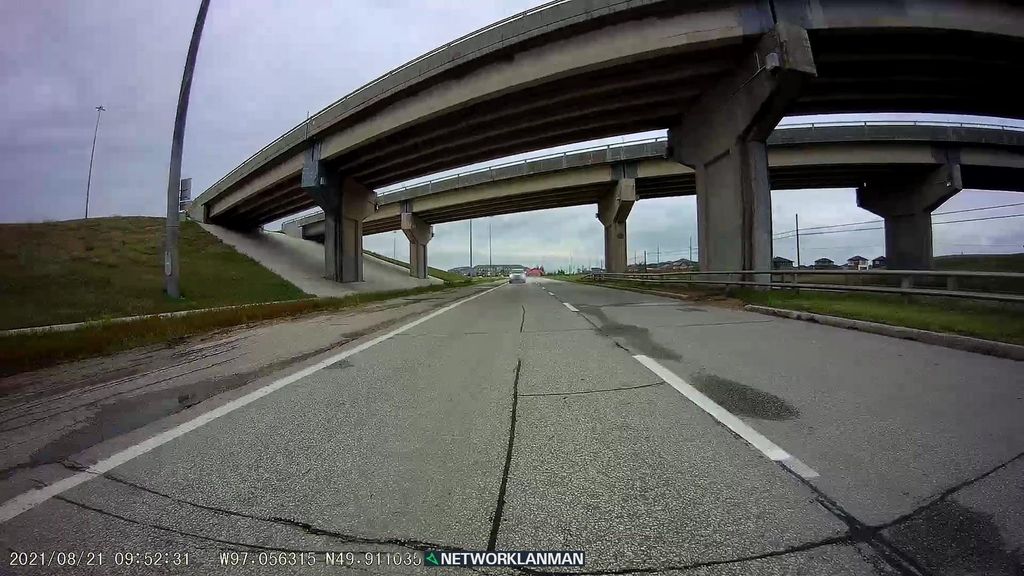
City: winnipeg